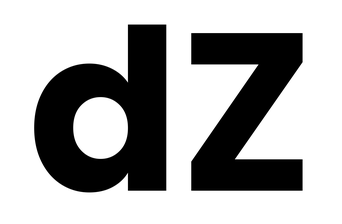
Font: Poppins-Bold